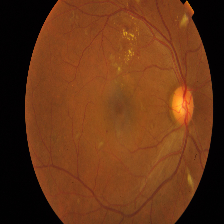
Diabetic retinopathy grade: Proliferative DR